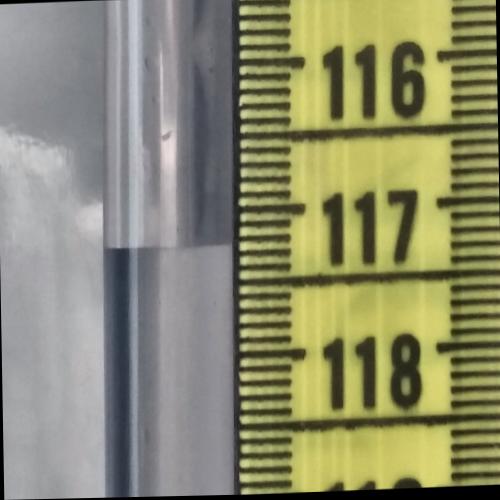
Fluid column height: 117.2 cm